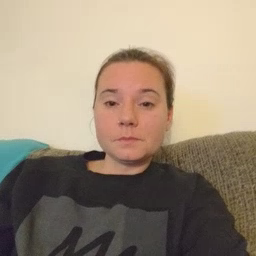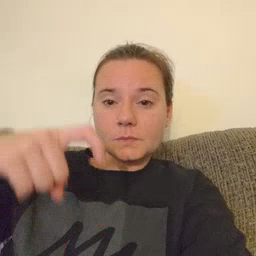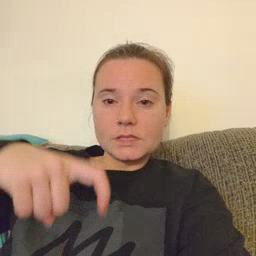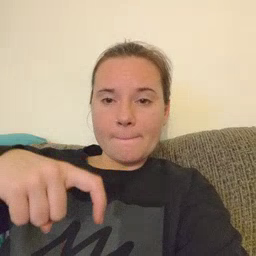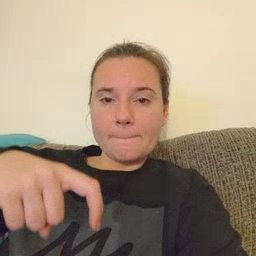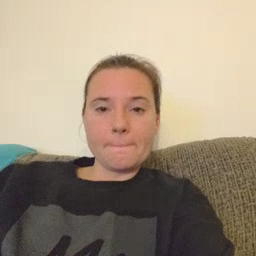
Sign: time